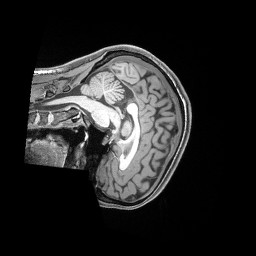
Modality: T1w
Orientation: sagittal
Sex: female
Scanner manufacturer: siemens
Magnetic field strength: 3 T
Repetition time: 2.4 s
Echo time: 0.00222 s